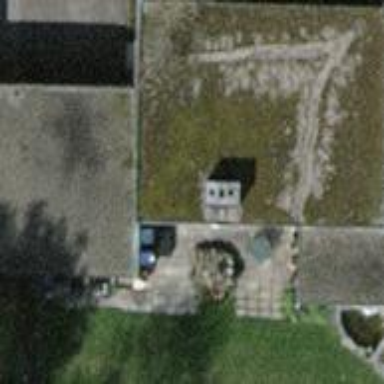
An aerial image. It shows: Terrace building.